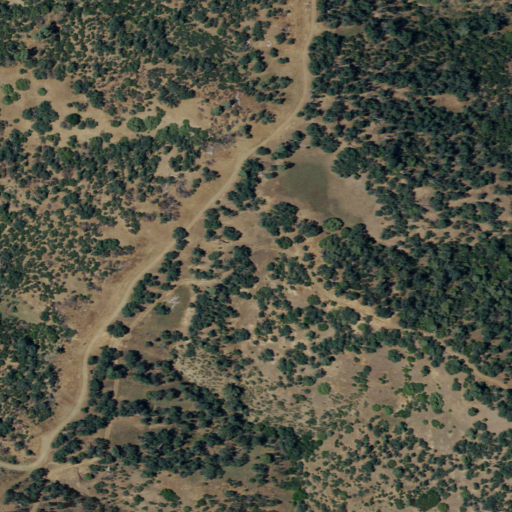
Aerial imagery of gap in California named Three Corners containing shrub and mixed forest